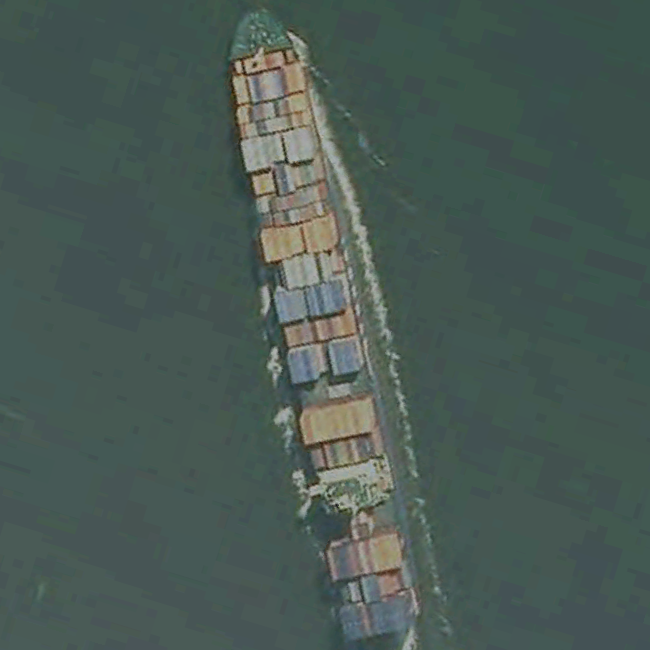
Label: Container_ship